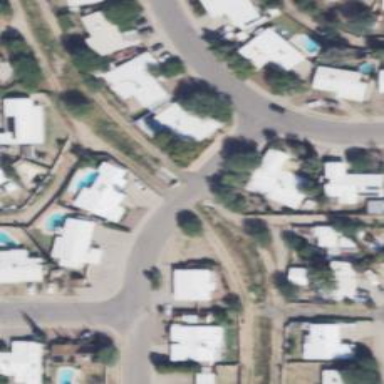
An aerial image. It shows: Alleyway designated as service road.